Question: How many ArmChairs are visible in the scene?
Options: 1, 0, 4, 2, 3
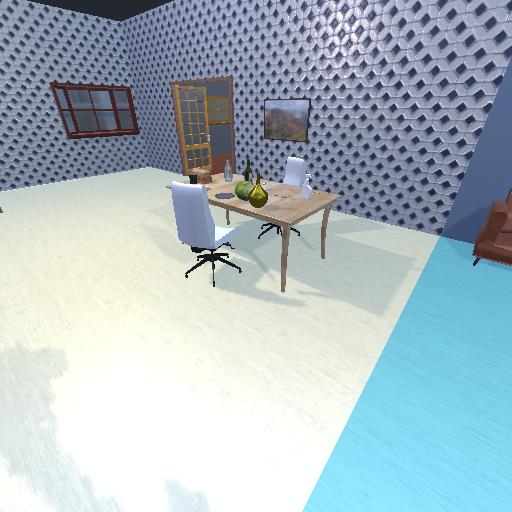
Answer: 1